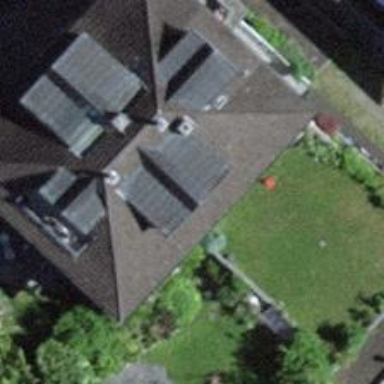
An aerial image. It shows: Detached building.